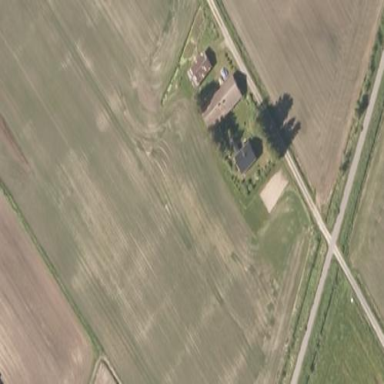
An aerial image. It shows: Farmyard area.